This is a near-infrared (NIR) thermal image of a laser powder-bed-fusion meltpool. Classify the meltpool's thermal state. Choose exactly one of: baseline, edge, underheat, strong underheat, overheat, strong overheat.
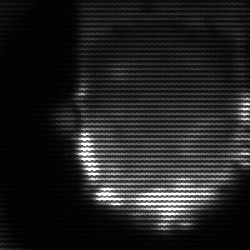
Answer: baseline